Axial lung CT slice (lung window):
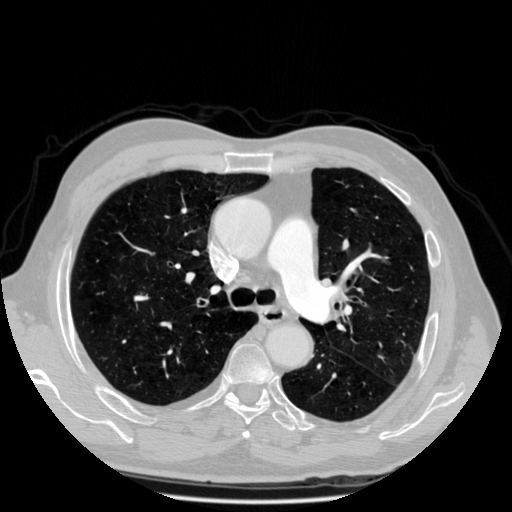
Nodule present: no